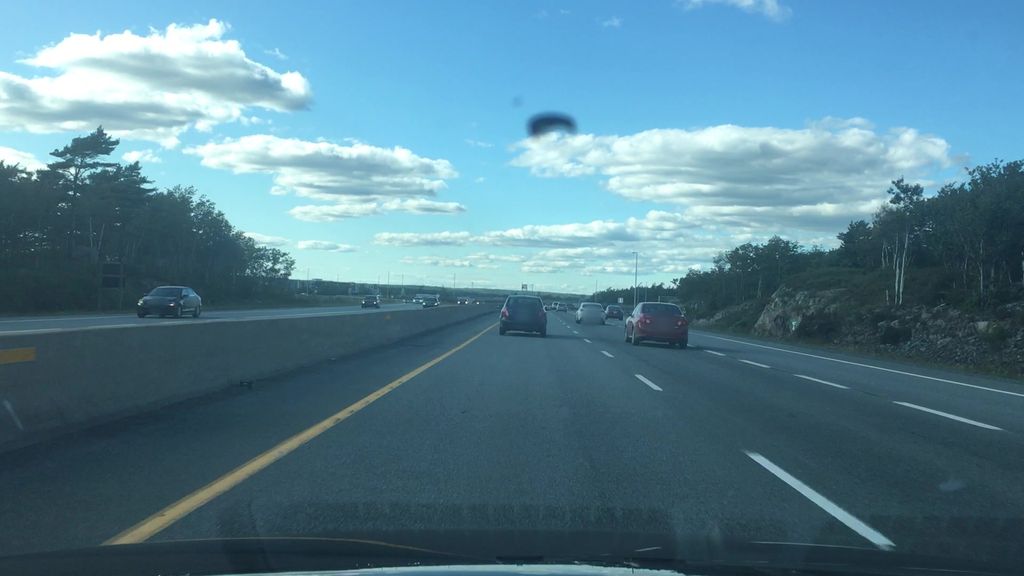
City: halifax